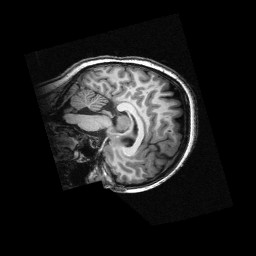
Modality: T1w
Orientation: sagittal
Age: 9
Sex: female
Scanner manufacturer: siemens
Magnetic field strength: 3 T
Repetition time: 2.3 s
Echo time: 0.00336 s